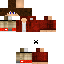
A male human skin with medium skin, wearing brown long hair dressed in a blue hoodie and black pants, featuring a closed mouth.